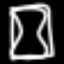
Label: hourglass